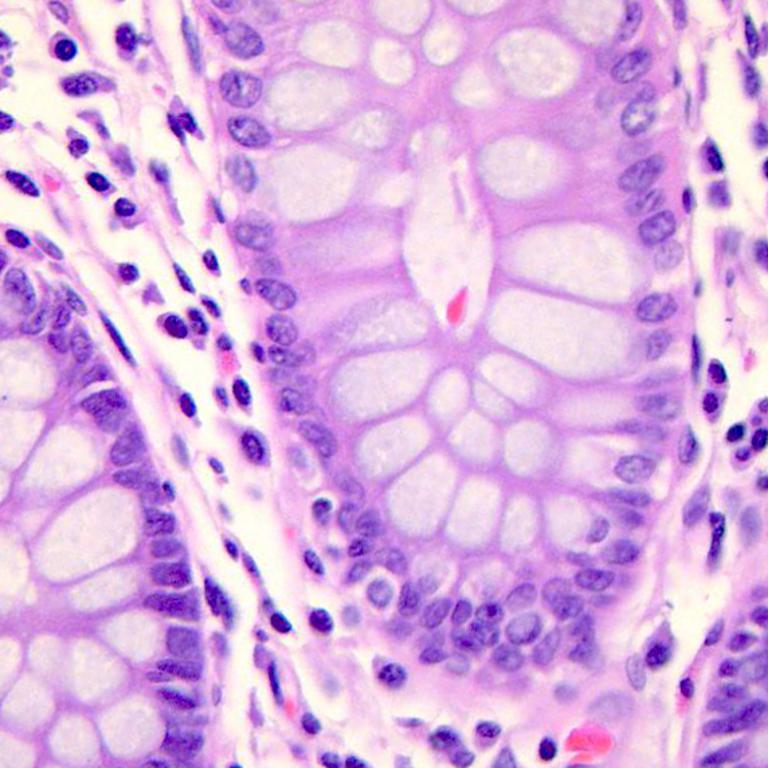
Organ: colon
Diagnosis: benign